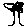
Label: tree